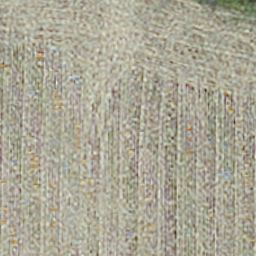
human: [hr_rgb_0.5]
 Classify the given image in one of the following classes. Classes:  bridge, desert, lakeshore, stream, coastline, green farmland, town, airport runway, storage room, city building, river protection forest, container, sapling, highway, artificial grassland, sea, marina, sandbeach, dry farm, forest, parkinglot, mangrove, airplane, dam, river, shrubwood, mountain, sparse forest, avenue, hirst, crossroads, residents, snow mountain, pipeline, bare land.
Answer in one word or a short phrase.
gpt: dry farm